Interaction volume radius: 10 \u00c5
Interaction volume height: 15 \u00c5
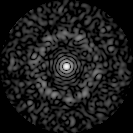
Disorder parameter: 0.8164